Question: I have navigation drawer icon as well as app icon on Action bar. I need to have different actions for both (Navigation drawer icon has to open navigation drawer and app icon will start home screen of the app). Right now it looks like the picture below and has the same action for both, app icon and navigation drawer icon.
Thanks a lot for help!
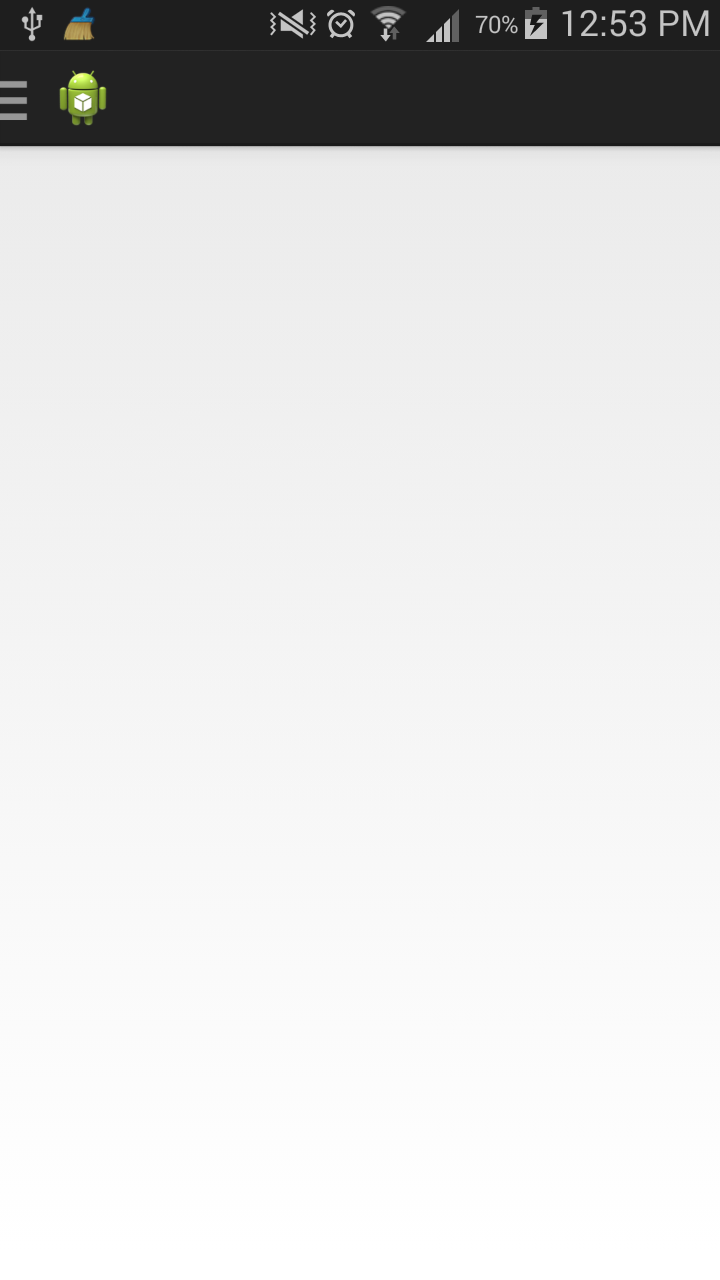
Answer: Not sure about how good is it, but got a solution finally!
It can be done using a custom layout for Action bar. Sample code is here.
'''
//mActionbarView is the custom view to be used for action bar
View mActionBarView = getLayoutInflater().inflate(
R.layout.custom_action_bar, null);
Button navDrawer = (Button) mActionBarView.findViewById(R.id.navDrawer);
Button appIcon = (Button) mActionBarView.findViewById(R.id.appIcon);
navDrawer.setOnClickListener(new OnClickListener() {
@Override
public void onClick(View v) {
Toast.makeText(BaseActivty.this, "Drawer", Toast.LENGTH_LONG)
.show();
mDrawerLayout.openDrawer(Gravity.LEFT);
}
});
appIcon.setOnClickListener(new OnClickListener() {
@Override
public void onClick(View v) {
Toast.makeText(BaseActivty.this, "Home", Toast.LENGTH_LONG)
.show();
}
});
getActionBar().setCustomView(mActionBarView);
getActionBar().setDisplayOptions(ActionBar.DISPLAY_SHOW_CUSTOM);
'''
'''
<LinearLayout xmlns:android="http://schemas.android.com/apk/res/android"
android:layout_width="match_parent"
android:layout_height="wrap_content"
android:orientation="horizontal" >
<Button
android:id="@+id/navDrawer"
android:layout_width="30dp"
android:layout_height="30dp"
android:background="@drawable/ic_drawer"
android:padding="5dp" />
<Button
android:id="@+id/appIcon"
android:layout_width="40dp"
android:layout_height="40dp"
android:background="@drawable/ic_launcher" />
</LinearLayout>
'''